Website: home-depot
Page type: delivery-shipping
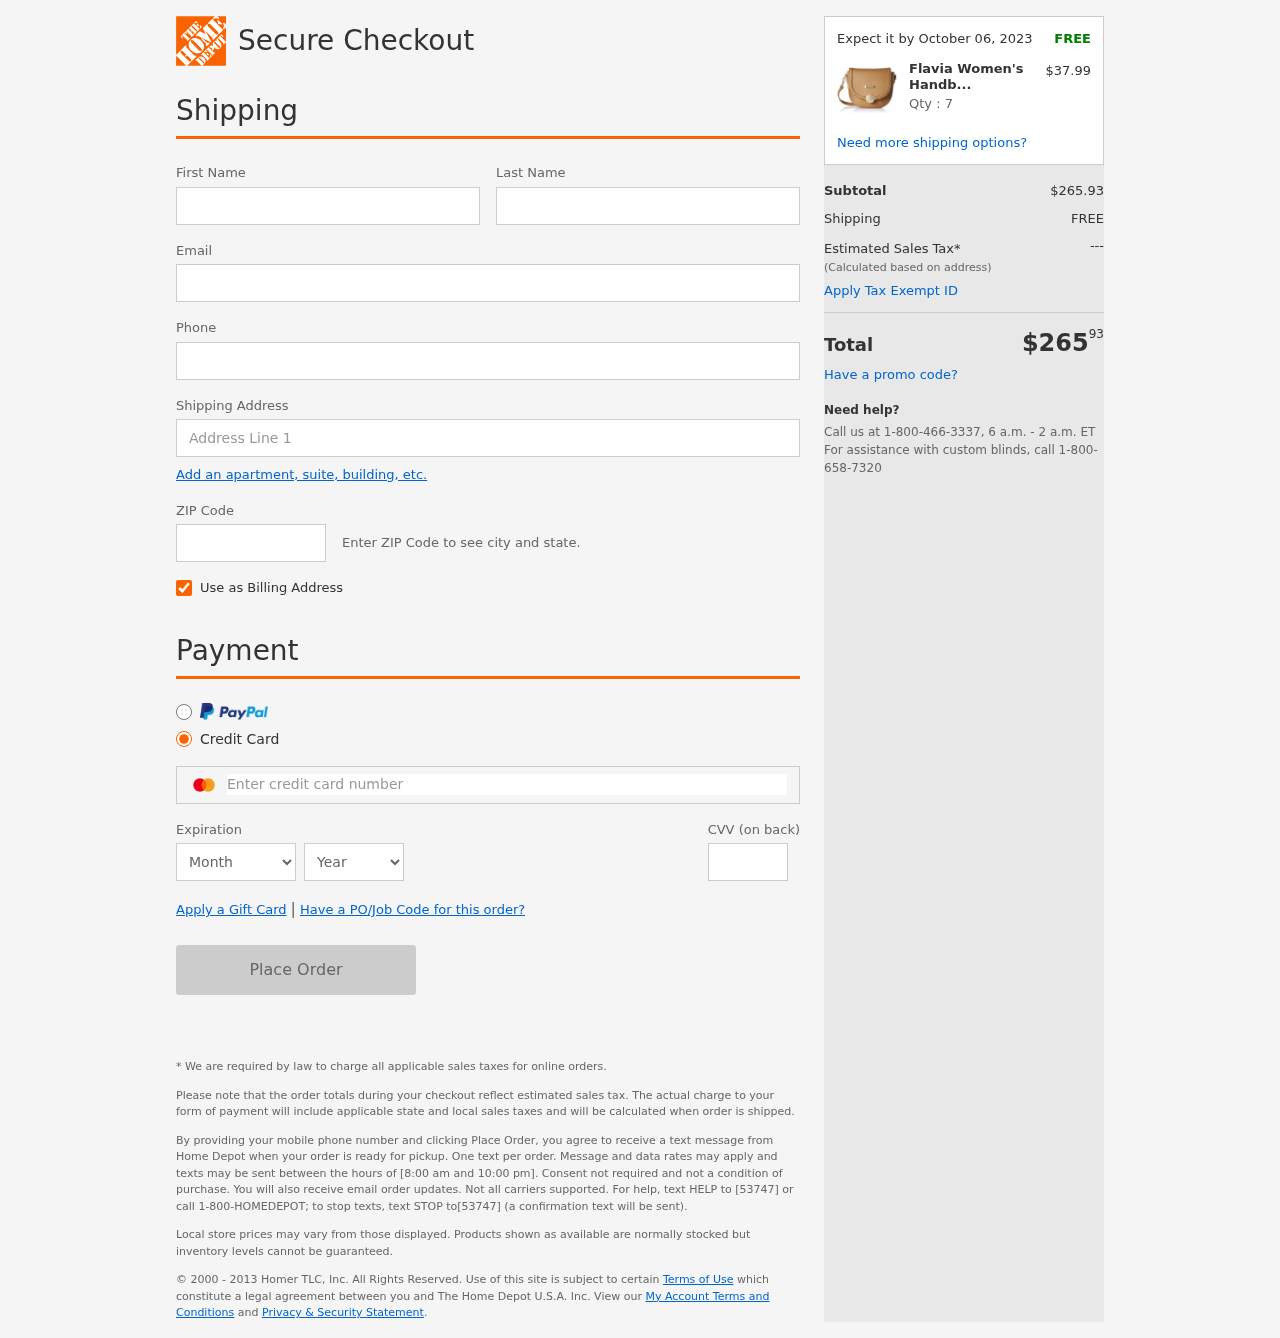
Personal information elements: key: PII_CARD_CVV
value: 751
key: PII_CARD_EXPIRY_MONTH
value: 01
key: PII_CARD_EXPIRY_YEAR
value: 27
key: PII_CARD_NUMBER
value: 2224 1572 1771 9883
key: PII_EMAIL
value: olivia.watkins@yahoo.com
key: PII_FIRSTNAME
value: Olivia
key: PII_LASTNAME
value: Watkins
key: PII_PHONE
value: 4105774994
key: PII_POSTCODE
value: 77218
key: PII_STREET
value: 154 Cooper Landing
Product elements: key: PRODUCT1_NAME
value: Flavia Women's Handbag (Khaki)
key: PRODUCT1_PRICE
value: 37.99
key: PRODUCT1_QUANTITY
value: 7
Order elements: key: ORDER_DELIVERY_DATE
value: Expect it by October 06, 2023
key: ORDER_SUBTOTAL
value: $265.93
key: ORDER_SHIPPING_COST
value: FREE
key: ORDER_TOTAL
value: $26593